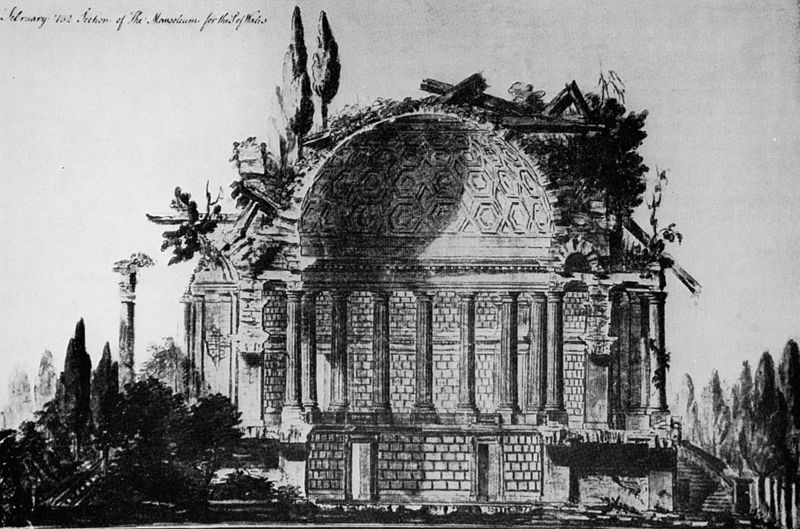
Titel: Prinz Frederick, Das Mausoleum des Prinzen von Wales als Ruine
Künstler: Sir William Chambers
Schlagwörter: baum, bäume, grau, holz, schwarz, säule, säulen, weiss, zeichnung, gebäude, architektur, stein, steine, pappeln, strauch, gebüsch, pflanzen, garten, zypressen, schrift, italien, süden, mauer, ziegel, allee, graphik, backstein, rundbogen, kuppel, treppe, arch, architecture, church, column, columns, stair, stairs, steps, white, black, gray, wall, bretter, tusche, ruine, gewölbe, antike, münchen, palast, druck, schwarz weiss, radierung, stich, kapitell, kaputt, roman, stone, tree, building, roof, trees, zerstört, tempel, kassettendecke, drawing, black and white, ruin, ruins, shadow, writing, door, sechseck, marble, italy, basilika, verwachsen, city, aufriss, coffer, dome, doors, rome, brick, bricks, italian, fire, einsturz, shrubs, globe, doorway, doric, broken, rubble, steun, trunks, cypress, masonry, pillars, mausoleum, memorial, debris, coffered, first, lanter, cedars, exedr, coumns